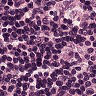
Metastatic tissue present: yes